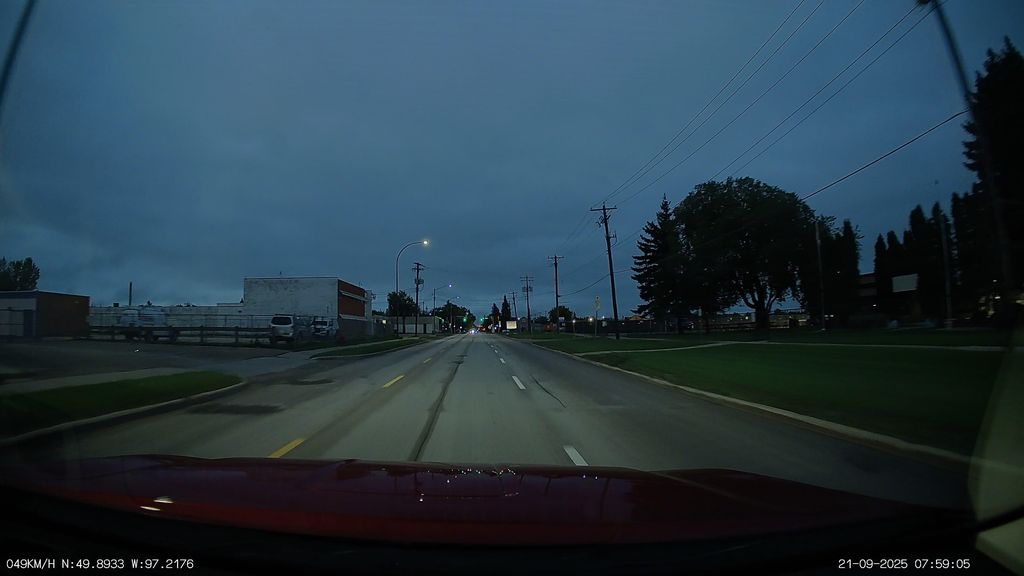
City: winnipeg